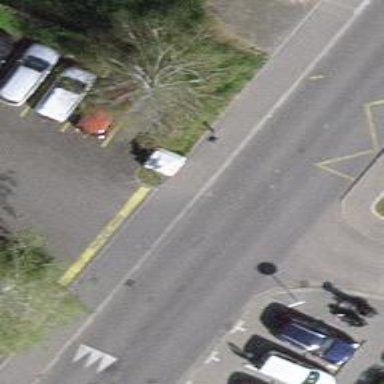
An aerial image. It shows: Kerb barrier.